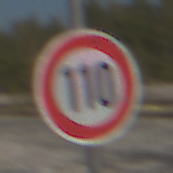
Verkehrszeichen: Geschwindigkeit110
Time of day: Midday
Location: Outdoor (Nature)
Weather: Clear
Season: Summer
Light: Natural